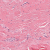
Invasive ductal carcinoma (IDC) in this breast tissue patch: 0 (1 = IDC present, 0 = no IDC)